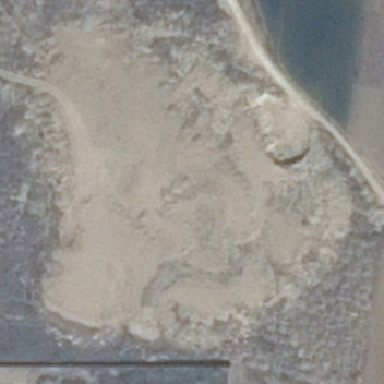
Bare ground near the river .